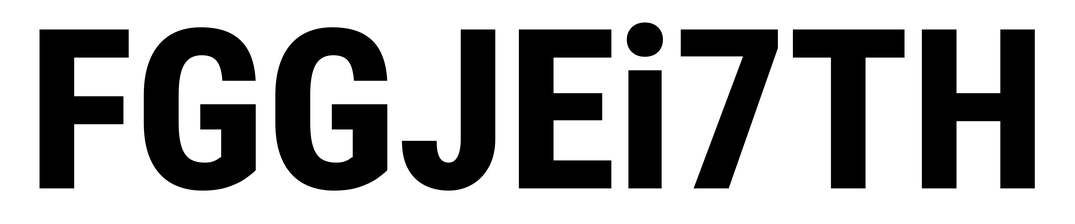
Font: Roboto_Condensed_ExtraBold